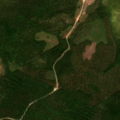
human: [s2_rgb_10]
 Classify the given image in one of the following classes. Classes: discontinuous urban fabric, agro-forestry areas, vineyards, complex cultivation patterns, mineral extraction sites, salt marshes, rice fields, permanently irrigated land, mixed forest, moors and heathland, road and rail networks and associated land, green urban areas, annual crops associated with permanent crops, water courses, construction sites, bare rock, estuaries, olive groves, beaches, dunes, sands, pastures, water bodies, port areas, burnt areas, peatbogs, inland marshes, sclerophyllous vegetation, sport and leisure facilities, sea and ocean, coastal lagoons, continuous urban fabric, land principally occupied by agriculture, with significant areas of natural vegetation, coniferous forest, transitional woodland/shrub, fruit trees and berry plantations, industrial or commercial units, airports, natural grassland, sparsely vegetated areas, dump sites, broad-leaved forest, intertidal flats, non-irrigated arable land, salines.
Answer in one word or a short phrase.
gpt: coniferous forest, transitional woodland/shrub